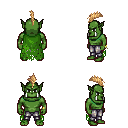
a pixel art fantasy rpg character, male body template, orc, green skin, green tattered cape, metal pants, light blonde mohawk hairstyle, bracelets, four views (front, back, left, right), 2x2 character sprite sheet, small pixel art, hard edges, no anti-aliasing